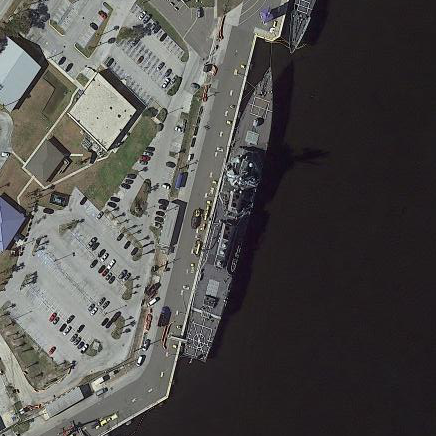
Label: Arleigh_Burke-class_destroyer